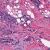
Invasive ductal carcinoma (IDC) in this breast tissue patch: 0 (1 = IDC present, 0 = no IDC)